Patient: sex M, age 67
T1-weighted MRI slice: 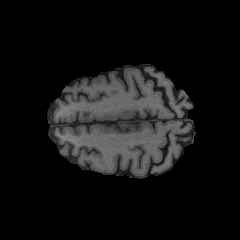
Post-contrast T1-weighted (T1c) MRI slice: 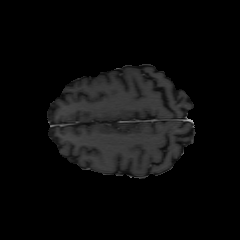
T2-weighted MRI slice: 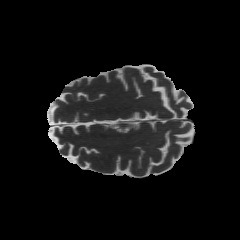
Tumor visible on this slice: no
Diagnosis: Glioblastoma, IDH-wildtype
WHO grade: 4